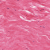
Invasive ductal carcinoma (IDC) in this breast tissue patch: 0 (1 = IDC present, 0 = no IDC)